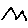
Label: zigzag